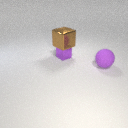
large purple rubber sphere in front of small purple metal cube